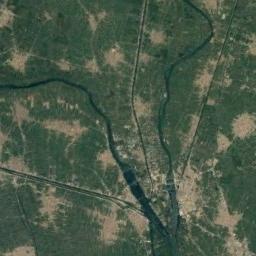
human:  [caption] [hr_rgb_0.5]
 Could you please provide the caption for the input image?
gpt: The deep blue rivers goes through the flat ground covered with some vegetation .

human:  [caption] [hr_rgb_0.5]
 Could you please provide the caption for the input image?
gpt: The river goes through bare land and green grass .

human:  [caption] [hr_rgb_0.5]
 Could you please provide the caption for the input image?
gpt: The river is surrounded by trees .

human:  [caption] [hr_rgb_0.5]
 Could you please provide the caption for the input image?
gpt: There is a winding blue river split into two on the mixed ground of green and tan .

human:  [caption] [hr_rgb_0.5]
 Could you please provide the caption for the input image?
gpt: There are green meadows and some buildings near the river .